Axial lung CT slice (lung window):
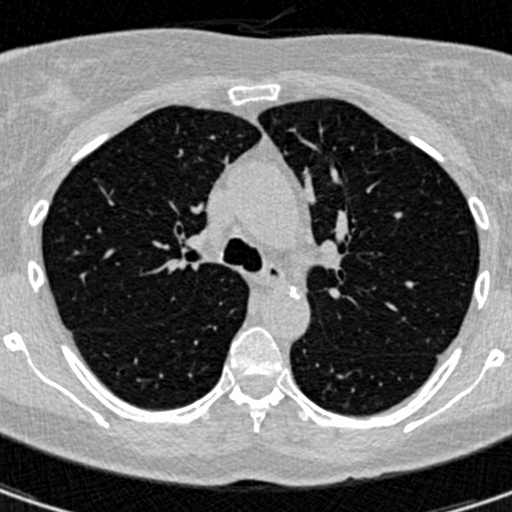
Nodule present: no